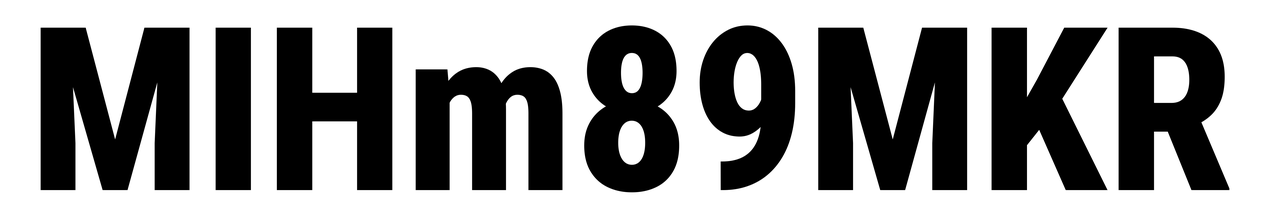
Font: Roboto_Condensed_ExtraBold